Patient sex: F
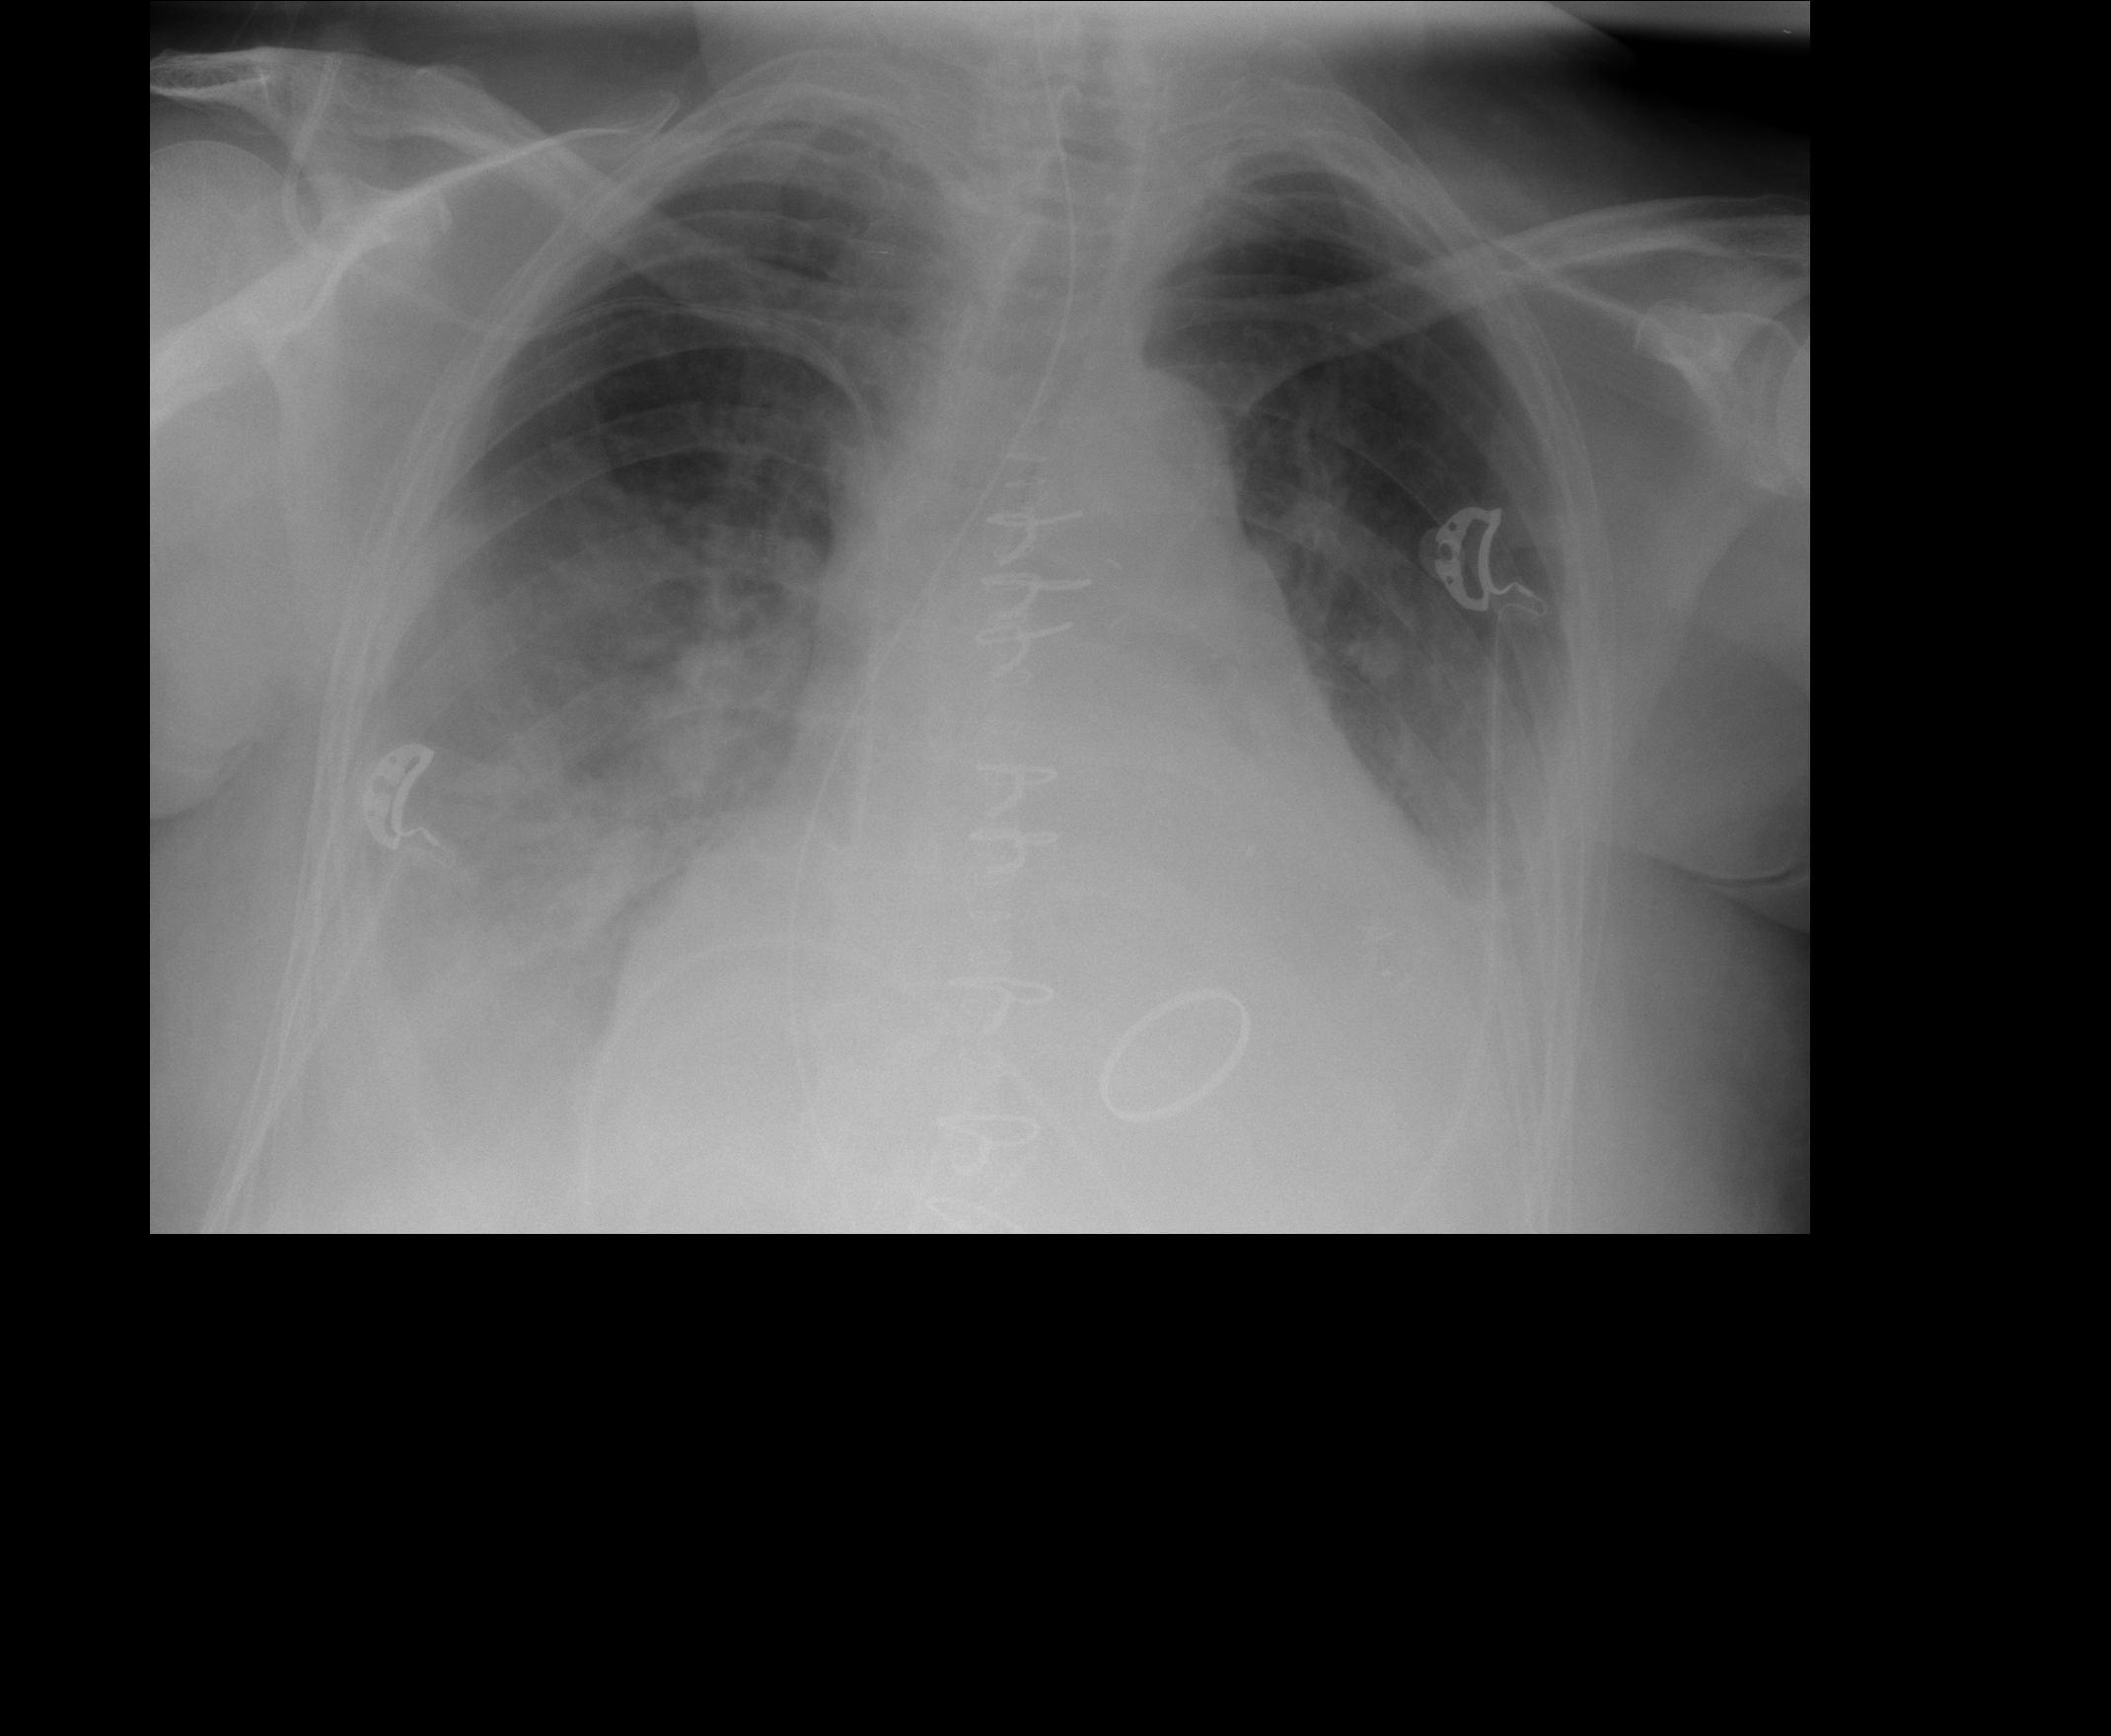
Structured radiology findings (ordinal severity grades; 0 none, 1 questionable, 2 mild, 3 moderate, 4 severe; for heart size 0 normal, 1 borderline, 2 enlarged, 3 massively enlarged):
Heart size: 2
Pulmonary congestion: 2
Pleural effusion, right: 3
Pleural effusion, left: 3
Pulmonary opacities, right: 0
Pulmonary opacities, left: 0
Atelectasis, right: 3
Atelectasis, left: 2